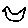
Label: bird